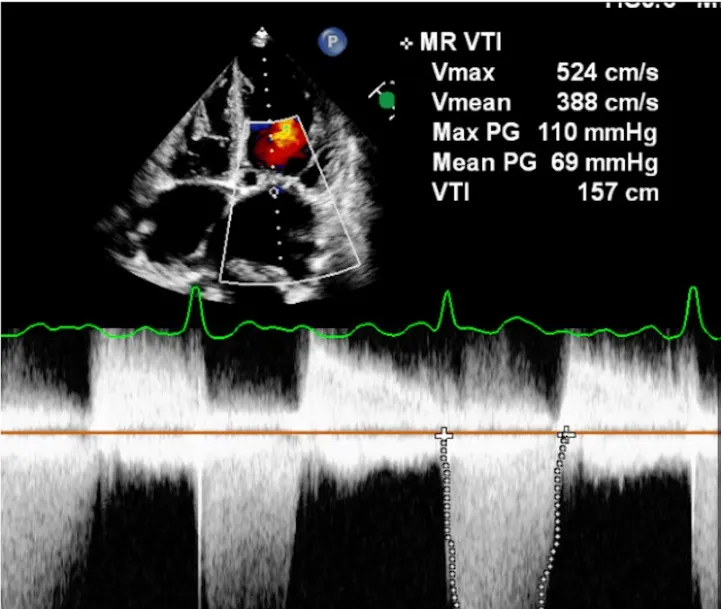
Transthoracic echocardiography continuous wave Doppler showing moderate MS. MS: Mitral stenosis.
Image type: radiology (ultrasound)